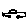
Label: car